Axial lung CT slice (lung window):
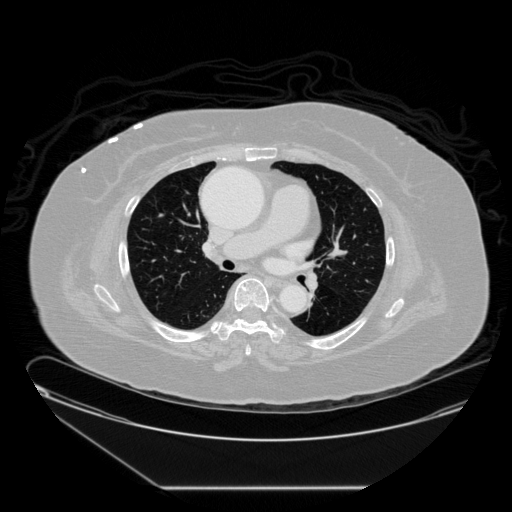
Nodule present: no